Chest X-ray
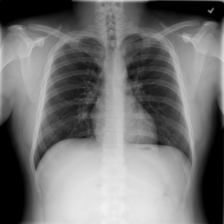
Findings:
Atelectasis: negative
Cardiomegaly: negative
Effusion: negative
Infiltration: negative
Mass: negative
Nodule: negative
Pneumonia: negative
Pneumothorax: negative
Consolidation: negative
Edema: negative
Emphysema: negative
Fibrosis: negative
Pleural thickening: negative
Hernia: negative